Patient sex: M
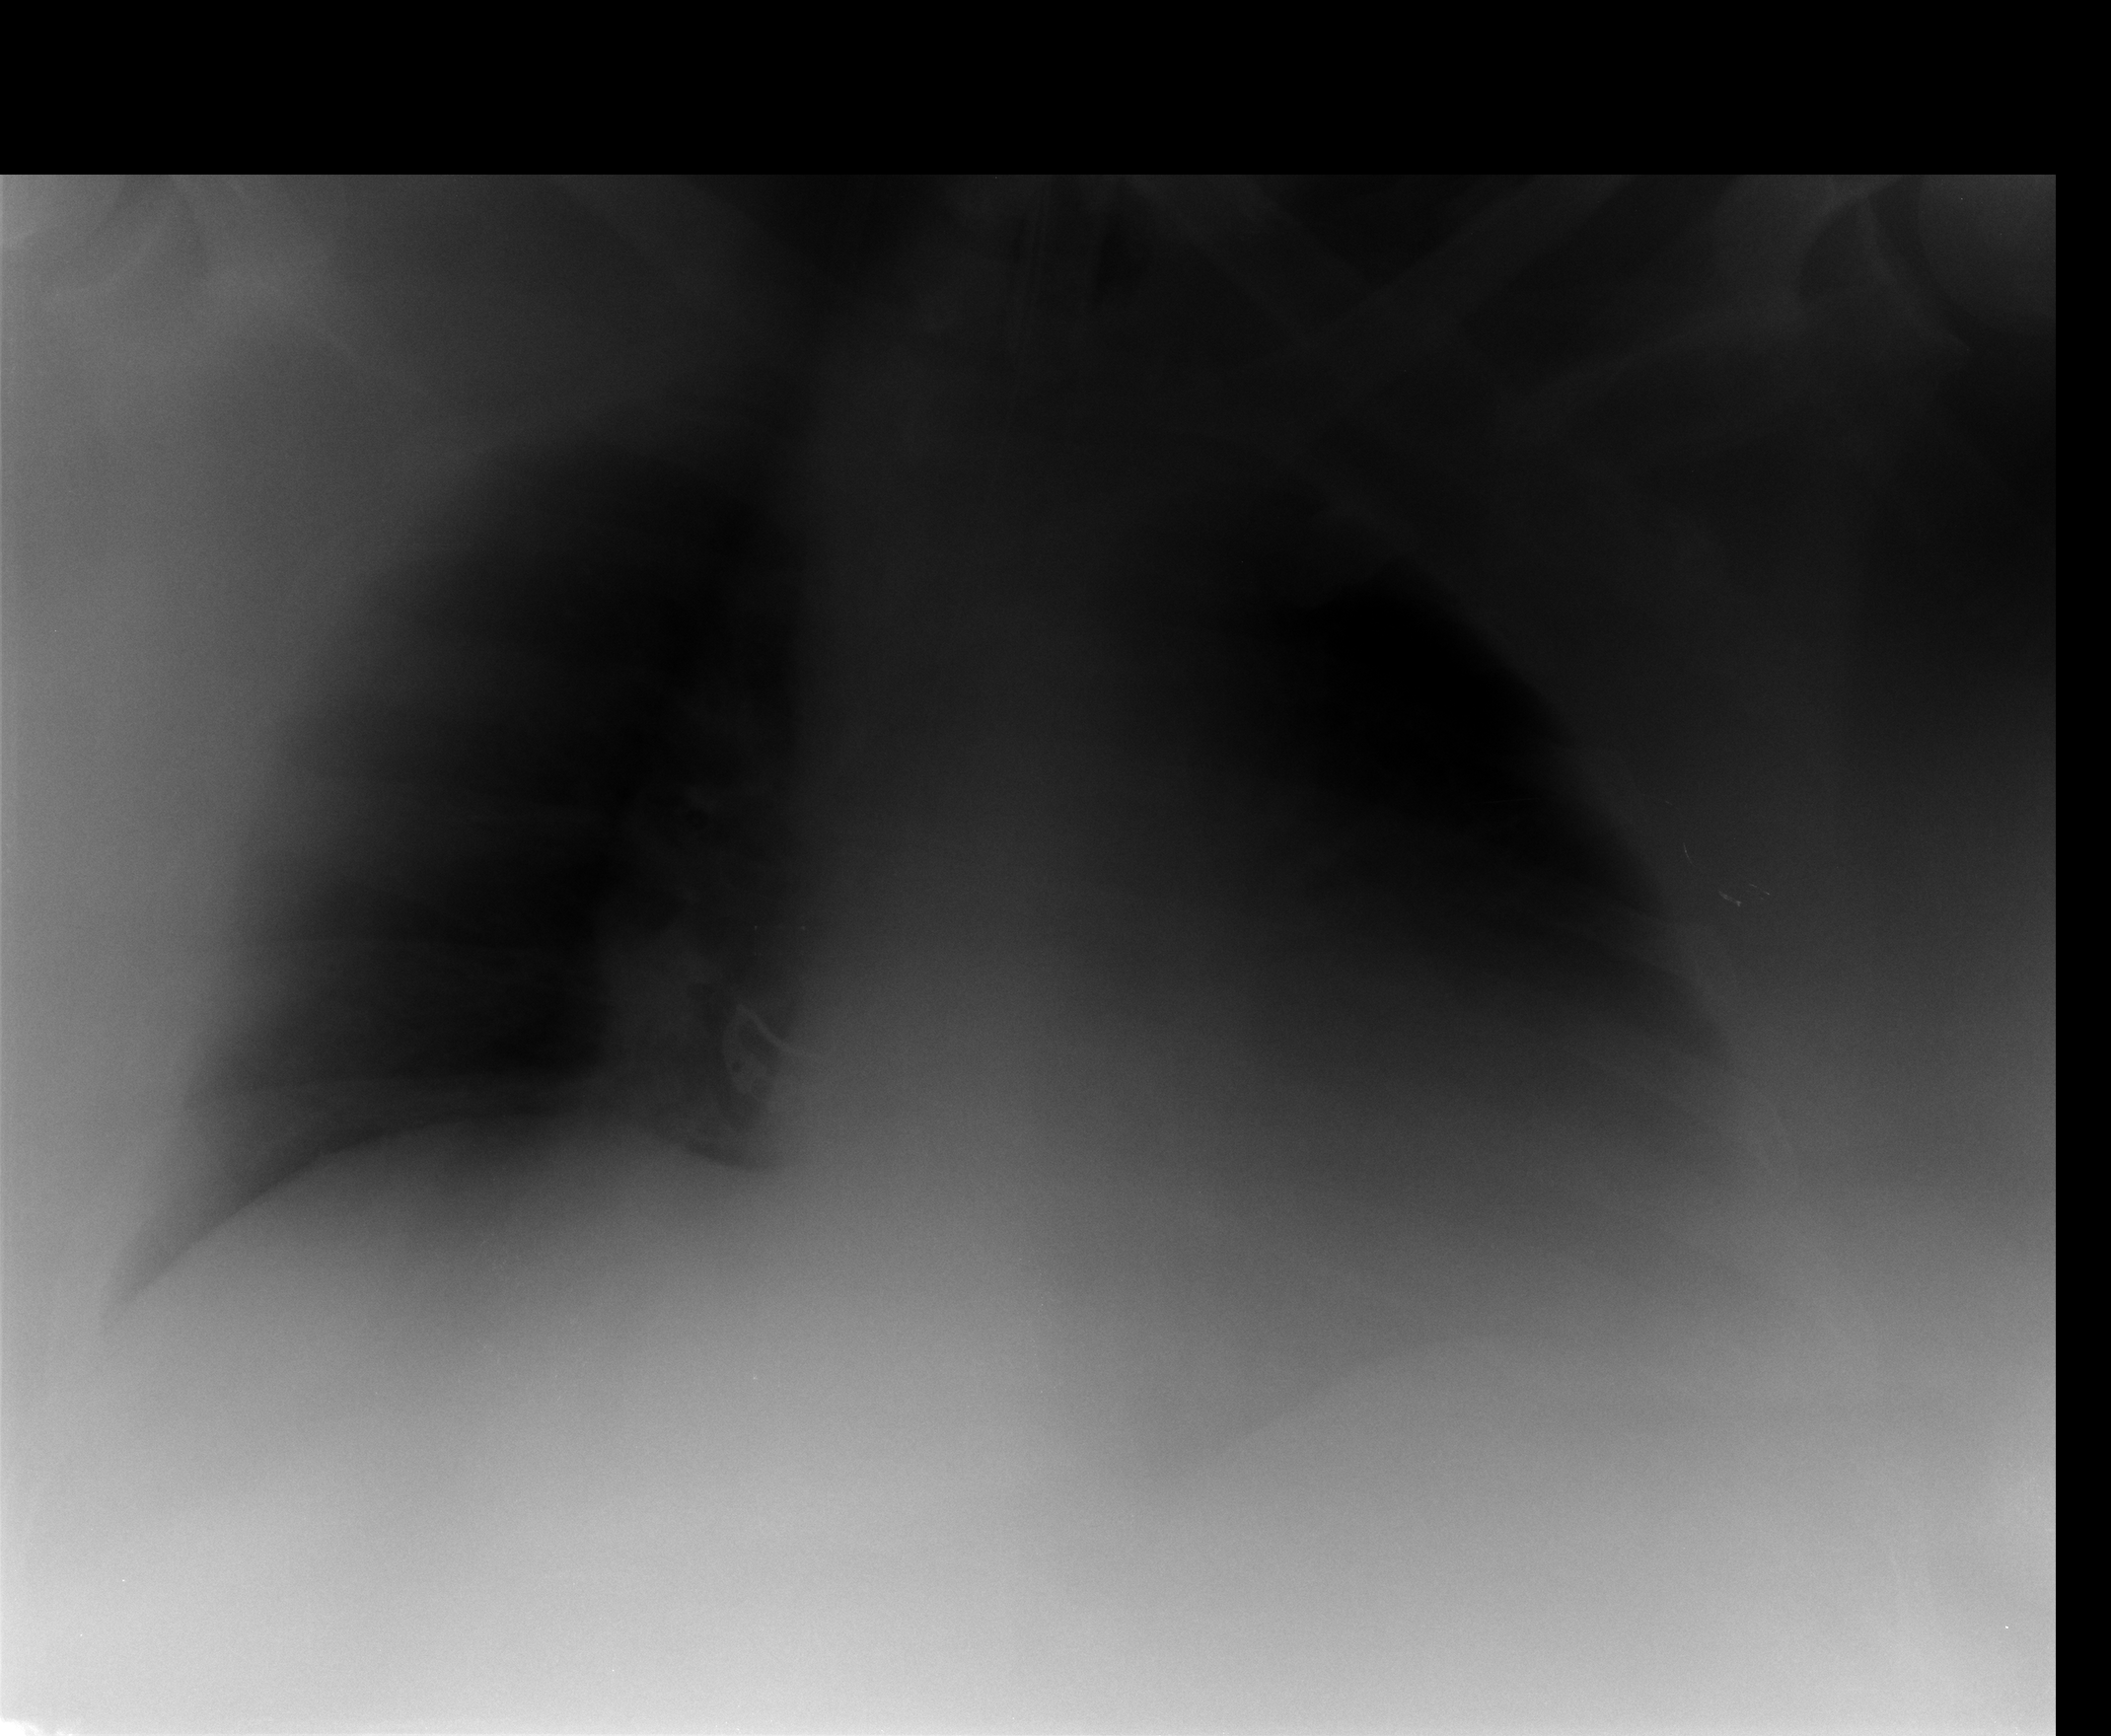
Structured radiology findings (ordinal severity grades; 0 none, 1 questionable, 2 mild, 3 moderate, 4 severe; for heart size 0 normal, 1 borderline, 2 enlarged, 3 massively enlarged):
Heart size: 2
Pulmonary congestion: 0
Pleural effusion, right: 0
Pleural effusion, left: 2
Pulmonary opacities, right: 0
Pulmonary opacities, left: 0
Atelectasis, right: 0
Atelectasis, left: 2